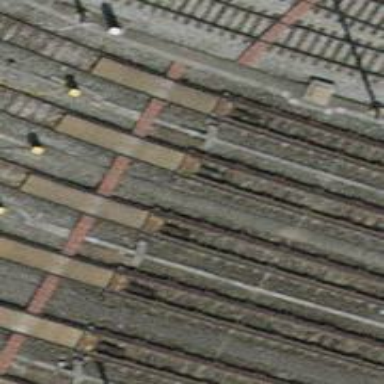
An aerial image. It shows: Railway yard with one track. The railway is electrified with contact line. There is beam retarder in the yard.